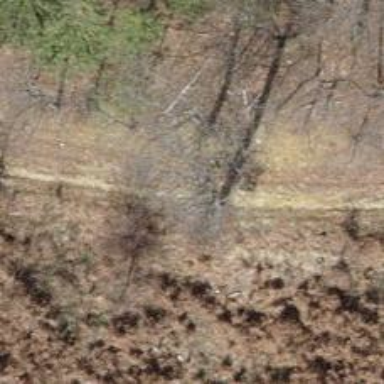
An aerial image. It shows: Path.